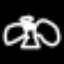
Label: angel